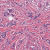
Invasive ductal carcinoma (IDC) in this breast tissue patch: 1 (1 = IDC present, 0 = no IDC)